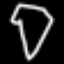
Label: diamond